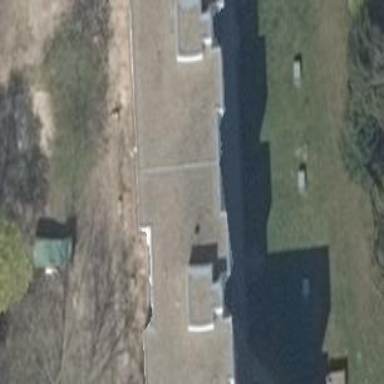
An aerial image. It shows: Apartment building with flat roof.